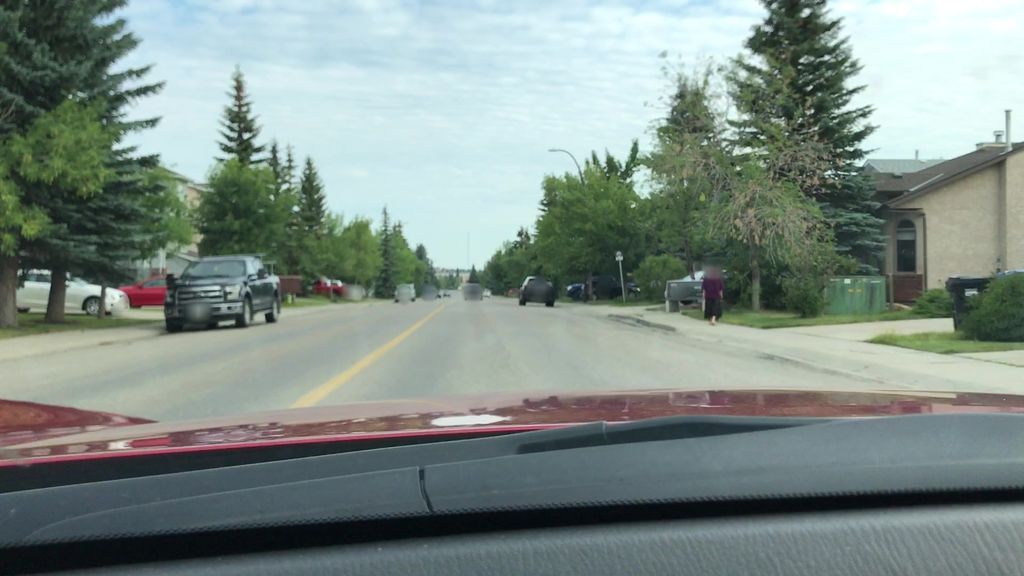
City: calgary